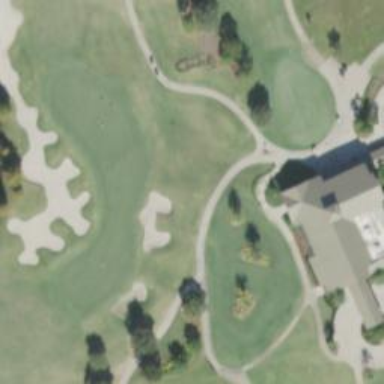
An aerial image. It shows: Path designated for golf carts.